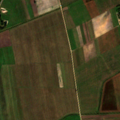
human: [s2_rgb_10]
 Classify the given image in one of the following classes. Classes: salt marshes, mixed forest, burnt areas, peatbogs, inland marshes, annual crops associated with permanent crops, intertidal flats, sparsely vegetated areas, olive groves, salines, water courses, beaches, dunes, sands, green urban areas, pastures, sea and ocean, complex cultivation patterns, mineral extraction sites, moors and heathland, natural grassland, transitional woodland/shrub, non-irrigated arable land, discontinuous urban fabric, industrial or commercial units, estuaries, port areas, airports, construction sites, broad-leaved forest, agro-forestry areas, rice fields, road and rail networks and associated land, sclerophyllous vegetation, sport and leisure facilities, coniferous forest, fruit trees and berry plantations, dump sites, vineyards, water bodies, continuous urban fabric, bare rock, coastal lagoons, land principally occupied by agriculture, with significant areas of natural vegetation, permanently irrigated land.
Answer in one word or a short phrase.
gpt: non-irrigated arable land, complex cultivation patterns